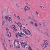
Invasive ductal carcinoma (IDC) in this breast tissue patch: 1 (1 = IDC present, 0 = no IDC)